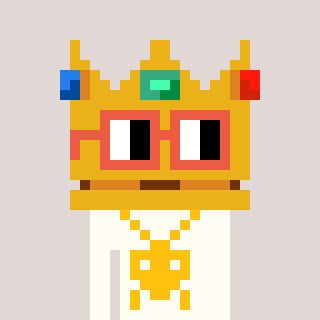
a pixel art character with square orange glasses, a crown-shaped head and a grayscale-colored body on a warm background